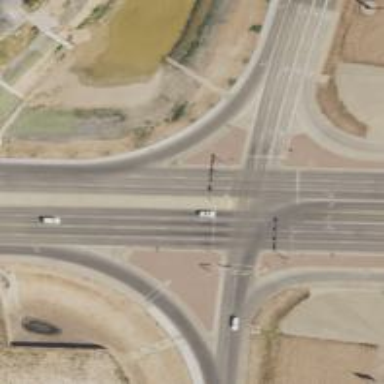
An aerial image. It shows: Secondary link road.